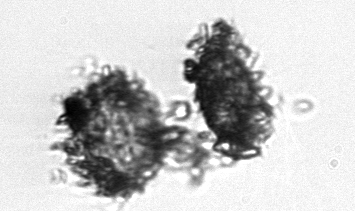
Label: Thalassiosira_TAG_external_detritus